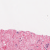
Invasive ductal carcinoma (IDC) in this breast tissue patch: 0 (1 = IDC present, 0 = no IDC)